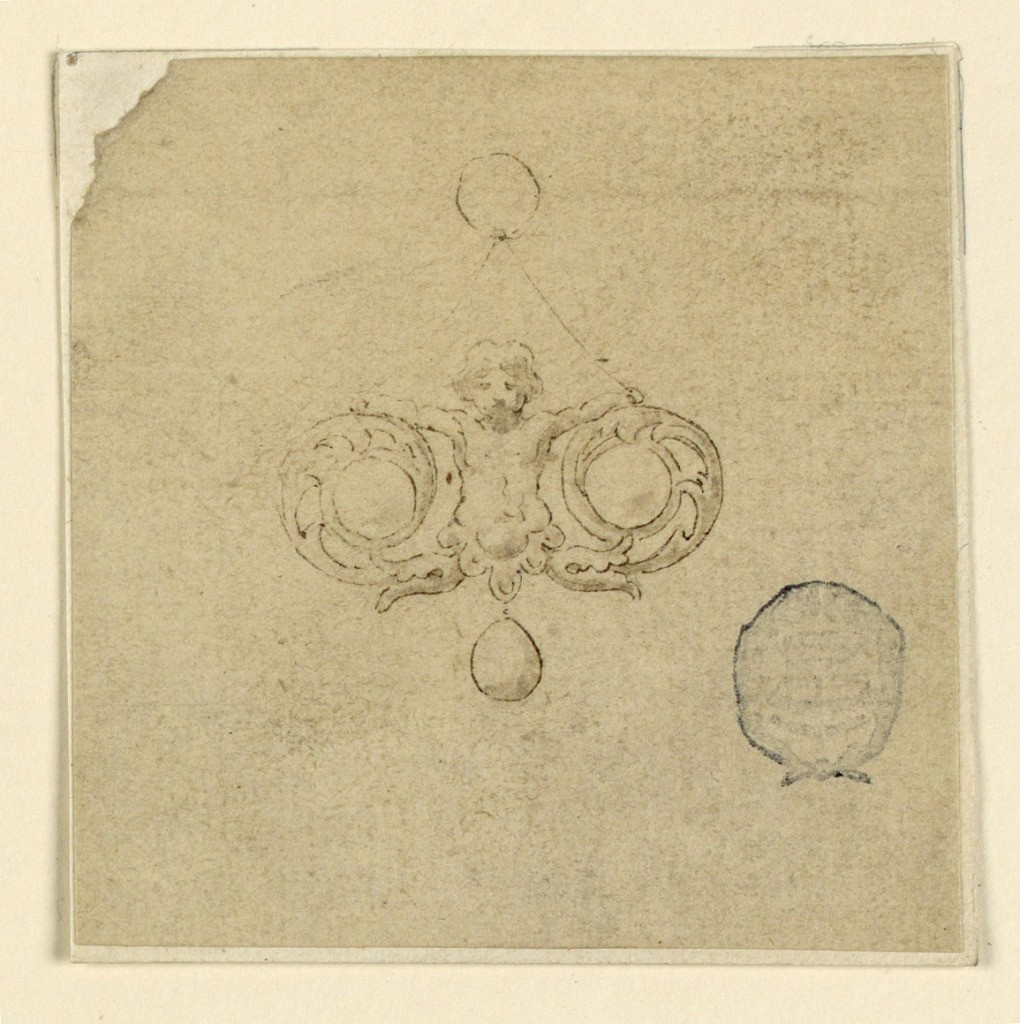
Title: Design for a Grotesque Pendant
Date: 16th century
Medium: Pen, brush and sepia on paper
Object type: Drawing
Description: The half figure of a boy with outstretched arms resting upon scrolls of rinceaux who form the legs and frame two gems. A gem dropping below. Above, a ring.